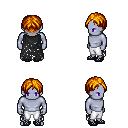
a pixel art fantasy rpg character, male body template, dark elf, purple skin, black tattered cape, white pants, dark blonde parted hairstyle, ghillies, four views (front, back, left, right), 2x2 character sprite sheet, small pixel art, hard edges, no anti-aliasing